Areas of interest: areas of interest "Shantou Kangyuan Plastic Industry Co., Ltd."
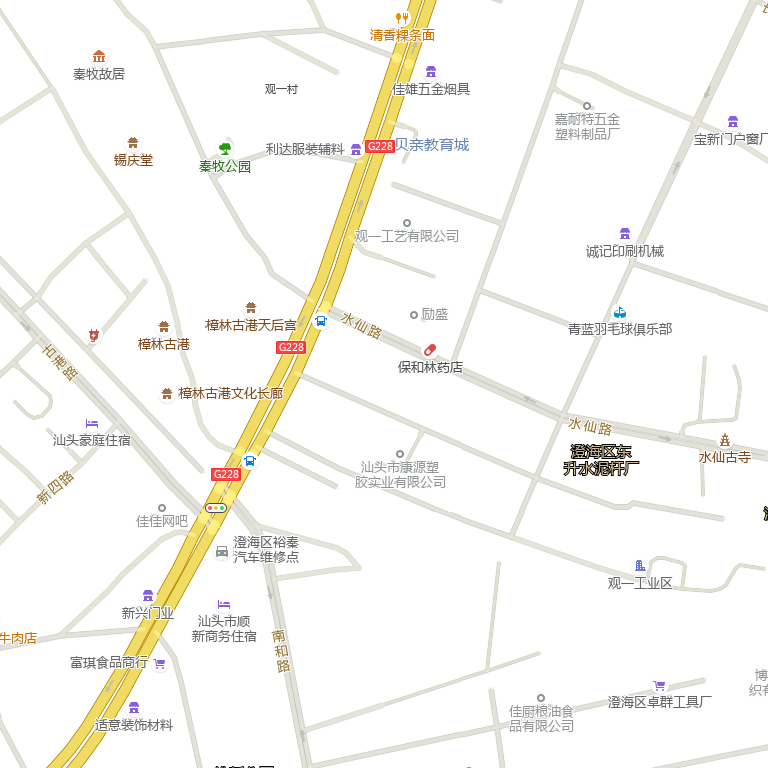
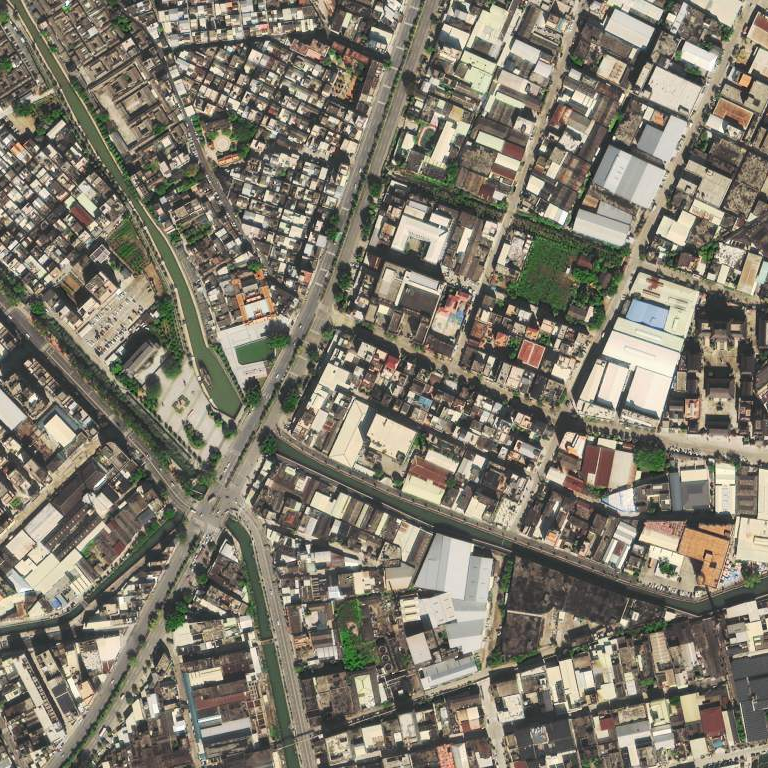